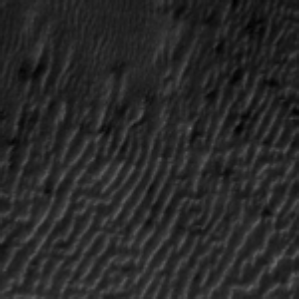
Label: frost